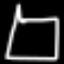
Label: square